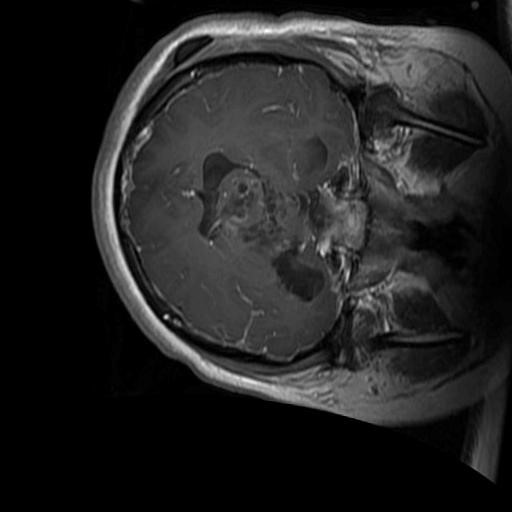
Label: brain_glioma